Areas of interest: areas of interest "Business Office Building"
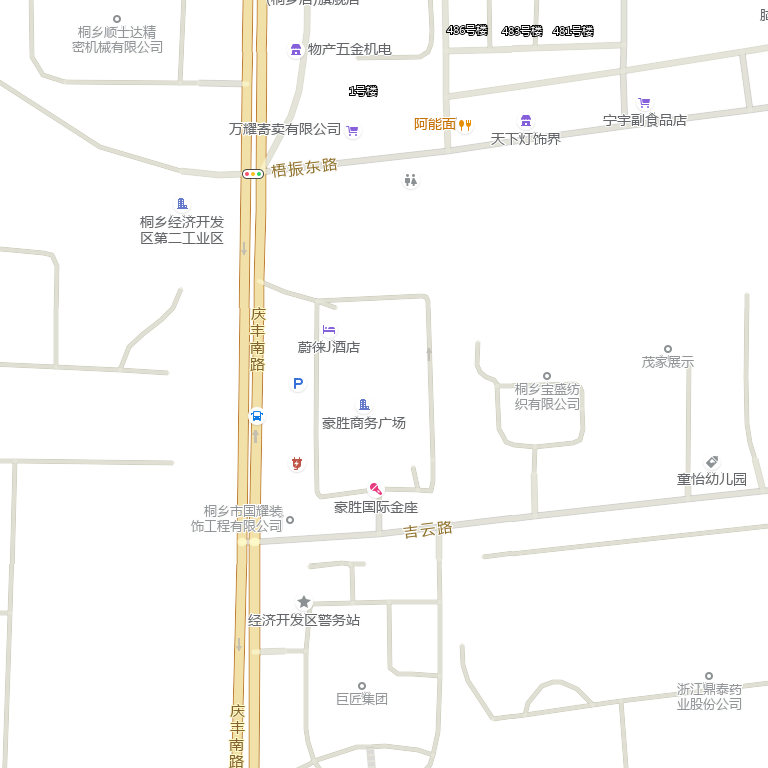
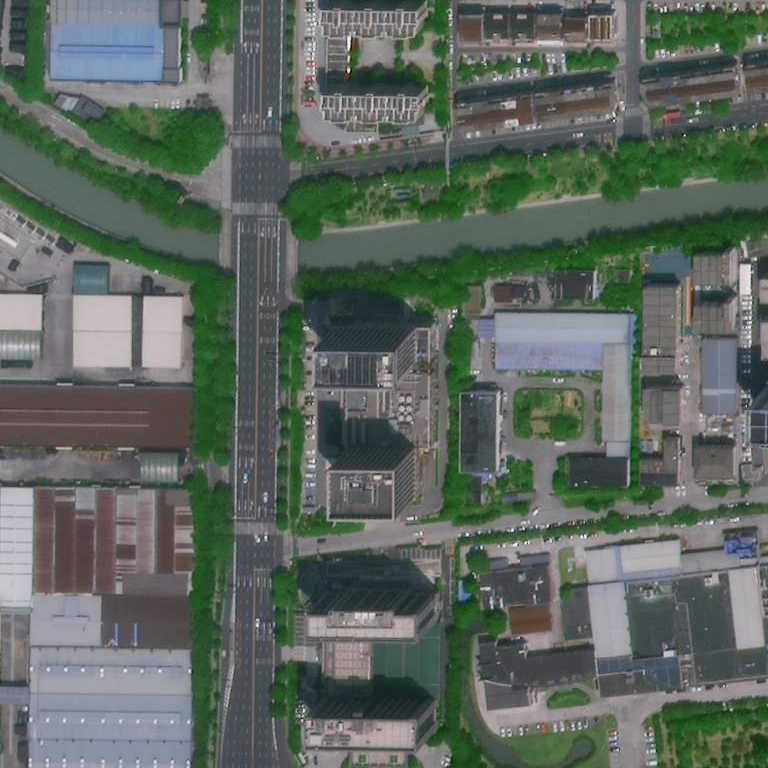